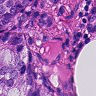
Metastatic tissue present: yes